Interaction volume radius: 5 \u00c5
Interaction volume height: 15 \u00c5
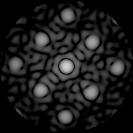
Disorder parameter: 0.1429